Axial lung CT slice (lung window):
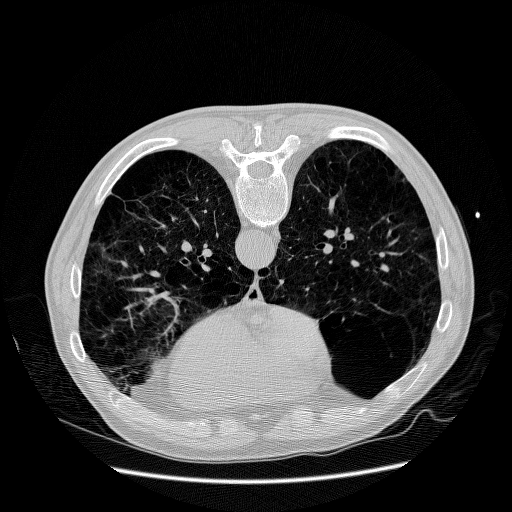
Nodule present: no